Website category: university
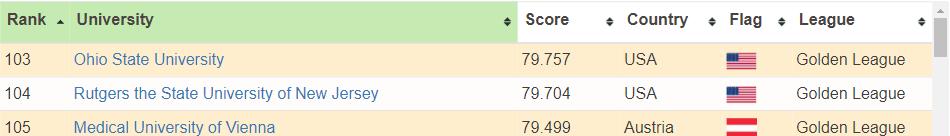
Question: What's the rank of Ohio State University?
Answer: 103

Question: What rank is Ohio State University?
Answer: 103

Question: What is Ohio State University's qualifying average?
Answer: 103

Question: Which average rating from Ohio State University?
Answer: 103

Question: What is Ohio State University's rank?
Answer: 103

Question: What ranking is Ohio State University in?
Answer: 103

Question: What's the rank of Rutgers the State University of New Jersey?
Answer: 104

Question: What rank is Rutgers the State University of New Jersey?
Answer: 104

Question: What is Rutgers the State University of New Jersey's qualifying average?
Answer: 104

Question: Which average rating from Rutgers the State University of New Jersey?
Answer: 104

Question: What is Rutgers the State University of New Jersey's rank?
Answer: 104

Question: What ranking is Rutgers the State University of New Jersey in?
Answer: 104

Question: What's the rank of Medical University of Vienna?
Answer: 105

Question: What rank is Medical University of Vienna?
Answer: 105

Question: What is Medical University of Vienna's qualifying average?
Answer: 105

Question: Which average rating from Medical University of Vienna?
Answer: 105

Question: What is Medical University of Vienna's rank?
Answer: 105

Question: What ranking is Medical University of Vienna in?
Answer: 105

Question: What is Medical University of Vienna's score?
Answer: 79.499

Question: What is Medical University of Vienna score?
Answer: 79.499

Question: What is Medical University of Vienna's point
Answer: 79.499

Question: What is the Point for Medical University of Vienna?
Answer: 79.499

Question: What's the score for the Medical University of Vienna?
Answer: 79.499

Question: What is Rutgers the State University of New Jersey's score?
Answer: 79.704

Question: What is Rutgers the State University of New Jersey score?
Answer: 79.704

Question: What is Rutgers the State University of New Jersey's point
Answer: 79.704

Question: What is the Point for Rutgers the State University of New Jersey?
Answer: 79.704

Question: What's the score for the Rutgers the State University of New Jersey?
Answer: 79.704

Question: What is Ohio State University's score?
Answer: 79.757

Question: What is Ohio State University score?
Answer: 79.757

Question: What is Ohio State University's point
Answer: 79.757

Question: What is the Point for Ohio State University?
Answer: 79.757

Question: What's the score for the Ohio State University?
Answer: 79.757

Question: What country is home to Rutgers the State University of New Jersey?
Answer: USA

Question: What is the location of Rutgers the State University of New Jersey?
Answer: USA

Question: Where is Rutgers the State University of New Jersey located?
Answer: USA

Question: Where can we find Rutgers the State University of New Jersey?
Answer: USA

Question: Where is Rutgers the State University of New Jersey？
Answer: USA

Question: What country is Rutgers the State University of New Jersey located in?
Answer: USA

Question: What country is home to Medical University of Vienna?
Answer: Austria

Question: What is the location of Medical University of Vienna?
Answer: Austria

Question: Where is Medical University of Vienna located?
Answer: Austria

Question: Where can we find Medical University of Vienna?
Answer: Austria

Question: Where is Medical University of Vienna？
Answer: Austria

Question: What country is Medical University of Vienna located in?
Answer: Austria

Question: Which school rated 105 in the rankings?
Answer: Medical University of Vienna

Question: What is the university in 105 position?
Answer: Medical University of Vienna

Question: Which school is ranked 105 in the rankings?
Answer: Medical University of Vienna

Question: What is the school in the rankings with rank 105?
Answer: Medical University of Vienna

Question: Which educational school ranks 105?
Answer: Medical University of Vienna

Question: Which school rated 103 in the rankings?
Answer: Ohio State University

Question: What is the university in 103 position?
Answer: Ohio State University

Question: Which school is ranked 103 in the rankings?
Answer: Ohio State University

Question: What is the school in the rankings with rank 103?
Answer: Ohio State University

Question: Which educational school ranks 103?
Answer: Ohio State University

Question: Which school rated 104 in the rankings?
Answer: Rutgers the State University of New Jersey

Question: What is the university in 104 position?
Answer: Rutgers the State University of New Jersey

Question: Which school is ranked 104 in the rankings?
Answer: Rutgers the State University of New Jersey

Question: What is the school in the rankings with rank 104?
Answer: Rutgers the State University of New Jersey

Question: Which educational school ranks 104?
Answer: Rutgers the State University of New Jersey

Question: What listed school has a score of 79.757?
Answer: Ohio State University

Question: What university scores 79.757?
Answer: Ohio State University

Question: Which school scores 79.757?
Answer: Ohio State University

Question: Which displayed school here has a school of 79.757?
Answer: Ohio State University